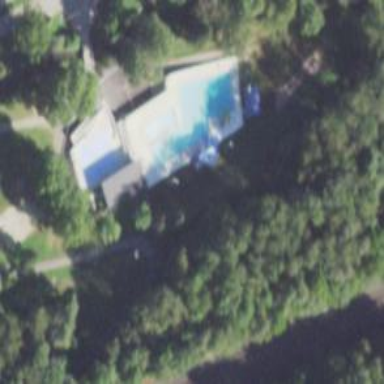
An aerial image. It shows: Swimming pool located in leisure land.